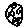
Label: moon